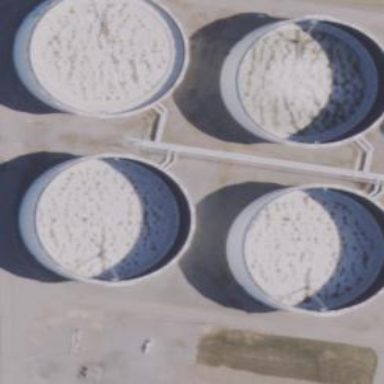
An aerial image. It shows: Storage tank which is man-made and housed in building.